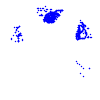
Particle: pion